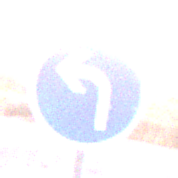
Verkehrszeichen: VorgeschriebeneFahrtrichtungLinks
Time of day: SunriseSunset
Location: Outdoor (Suburban)
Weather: PartlyCloudy
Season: NotSpecified
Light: Natural